Field crop: maize
Growth stage: 2
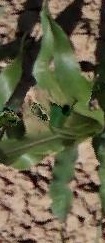
Species: maize